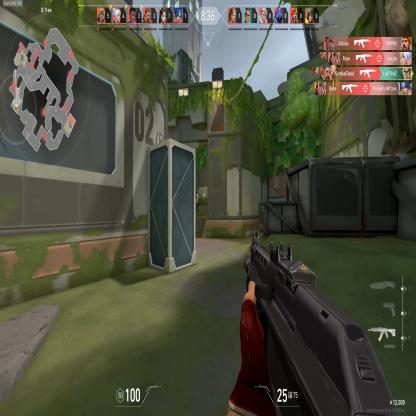
Label: enemy